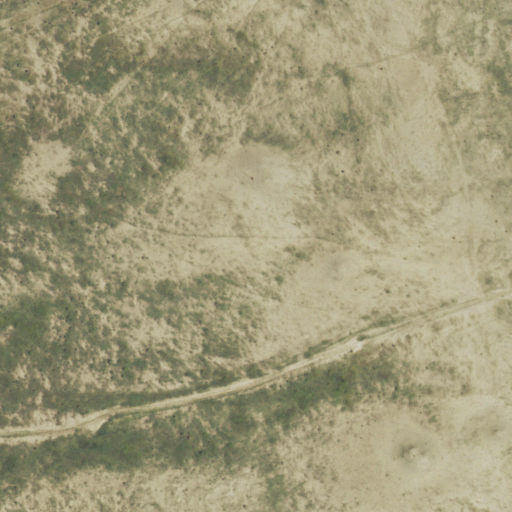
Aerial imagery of mountain in Colorado named The Buttes containing only grassland